Interaction volume radius: 5 \u00c5
Interaction volume height: 10 \u00c5
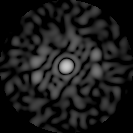
Disorder parameter: 0.8382